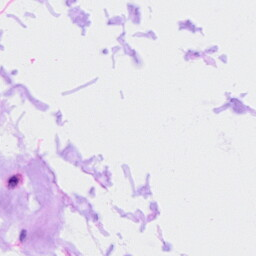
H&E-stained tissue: Ovarian